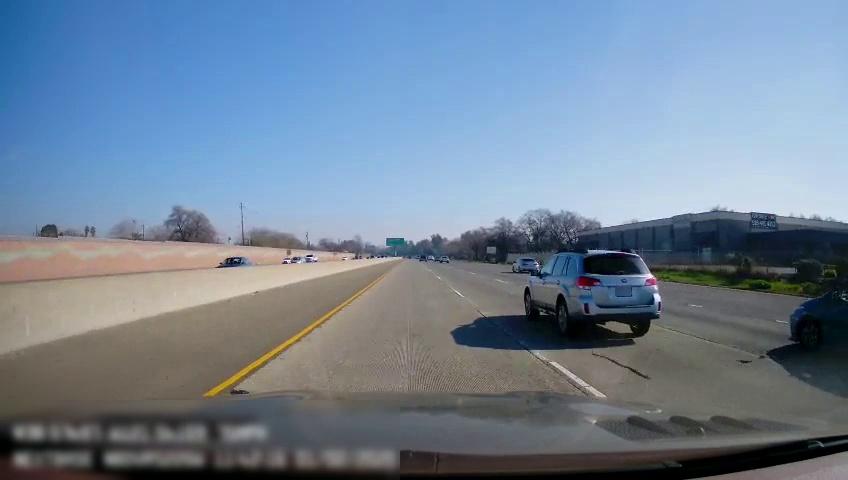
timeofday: Day
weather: Sunny
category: Drivable Space
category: Vehicles | Car
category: Vehicles | Car
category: Vehicles | Car
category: Vehicles | Truck
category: Drivable Space
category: Vehicles | SUV
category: Vehicles | Car
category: Vehicles | Car
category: Lanes | Current Lane
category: Lanes | Current Lane
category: Lanes | Current Lane
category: Lanes | Alternate Lane
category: Traffic | Signs